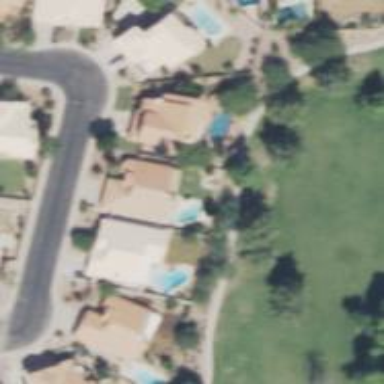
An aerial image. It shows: Outdoor swimming pool located in leisure land.